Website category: movie
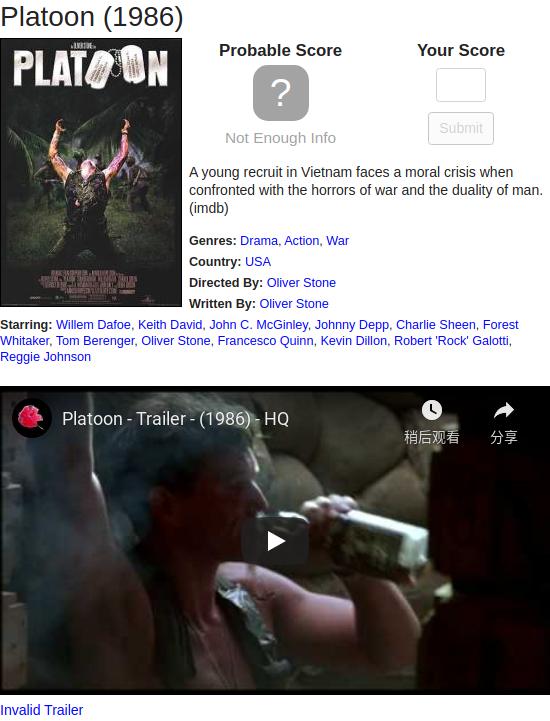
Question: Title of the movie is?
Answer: Platoon

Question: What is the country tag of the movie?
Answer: USA

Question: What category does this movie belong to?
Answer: Drama

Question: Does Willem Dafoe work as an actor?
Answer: yes

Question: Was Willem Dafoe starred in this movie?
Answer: yes

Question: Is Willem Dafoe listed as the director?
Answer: no

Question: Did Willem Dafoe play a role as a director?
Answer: no

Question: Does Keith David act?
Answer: yes

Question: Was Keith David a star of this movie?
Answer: yes

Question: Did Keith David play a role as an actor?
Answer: yes

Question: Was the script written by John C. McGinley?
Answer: no

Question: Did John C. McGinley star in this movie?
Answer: yes

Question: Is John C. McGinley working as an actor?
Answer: yes

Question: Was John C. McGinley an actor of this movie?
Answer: yes

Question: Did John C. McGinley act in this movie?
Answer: yes

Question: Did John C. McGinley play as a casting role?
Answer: yes

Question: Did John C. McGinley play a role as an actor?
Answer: yes

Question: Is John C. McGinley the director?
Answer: no

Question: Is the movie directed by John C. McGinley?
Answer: no

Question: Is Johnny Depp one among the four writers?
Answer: no

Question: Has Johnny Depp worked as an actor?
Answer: yes

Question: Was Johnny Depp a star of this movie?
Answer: yes

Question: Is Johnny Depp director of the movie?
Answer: no

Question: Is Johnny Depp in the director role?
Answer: no

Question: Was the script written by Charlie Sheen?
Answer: no

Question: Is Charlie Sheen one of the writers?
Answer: no

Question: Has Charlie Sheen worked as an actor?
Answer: yes

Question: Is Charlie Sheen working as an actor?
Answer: yes

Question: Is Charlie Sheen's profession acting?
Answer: yes

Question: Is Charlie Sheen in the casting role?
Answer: yes

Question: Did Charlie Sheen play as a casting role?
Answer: yes

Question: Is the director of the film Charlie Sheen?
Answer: no

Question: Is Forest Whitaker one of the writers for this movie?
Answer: no

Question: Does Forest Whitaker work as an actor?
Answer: yes

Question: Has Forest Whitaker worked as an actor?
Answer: yes

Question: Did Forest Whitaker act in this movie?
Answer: yes

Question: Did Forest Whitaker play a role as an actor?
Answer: yes

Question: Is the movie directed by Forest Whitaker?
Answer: no

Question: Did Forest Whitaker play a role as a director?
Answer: no

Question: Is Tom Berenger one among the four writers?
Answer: no

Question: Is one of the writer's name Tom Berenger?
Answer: no

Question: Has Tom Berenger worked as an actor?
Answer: yes

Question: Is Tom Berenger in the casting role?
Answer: yes

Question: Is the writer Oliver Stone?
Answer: no

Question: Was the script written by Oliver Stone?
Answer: no

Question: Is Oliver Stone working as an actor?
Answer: yes

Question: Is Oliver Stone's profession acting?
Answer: yes

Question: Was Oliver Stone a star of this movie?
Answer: yes

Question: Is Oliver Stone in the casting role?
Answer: yes

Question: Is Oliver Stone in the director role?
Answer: no

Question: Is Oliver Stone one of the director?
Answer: no

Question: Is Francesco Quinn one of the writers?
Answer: no

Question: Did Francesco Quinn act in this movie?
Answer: yes

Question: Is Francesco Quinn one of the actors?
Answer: yes

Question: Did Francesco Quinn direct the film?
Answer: no

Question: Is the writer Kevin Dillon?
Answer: no

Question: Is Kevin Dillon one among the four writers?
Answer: no

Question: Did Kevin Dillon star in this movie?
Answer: yes

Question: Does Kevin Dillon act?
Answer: yes

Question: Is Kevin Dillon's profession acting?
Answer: yes

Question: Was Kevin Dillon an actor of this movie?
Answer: yes

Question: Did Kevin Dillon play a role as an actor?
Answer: yes

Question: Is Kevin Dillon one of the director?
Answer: no

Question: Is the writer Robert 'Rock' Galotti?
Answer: no